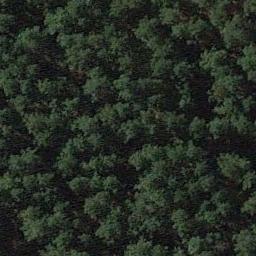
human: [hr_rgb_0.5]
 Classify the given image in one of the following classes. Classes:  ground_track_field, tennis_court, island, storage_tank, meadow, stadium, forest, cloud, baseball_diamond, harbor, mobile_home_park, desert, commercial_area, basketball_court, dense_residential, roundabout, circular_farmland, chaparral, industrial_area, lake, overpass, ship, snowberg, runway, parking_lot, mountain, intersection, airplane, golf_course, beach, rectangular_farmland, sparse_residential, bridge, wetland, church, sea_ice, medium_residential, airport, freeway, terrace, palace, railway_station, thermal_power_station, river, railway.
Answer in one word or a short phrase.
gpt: forest